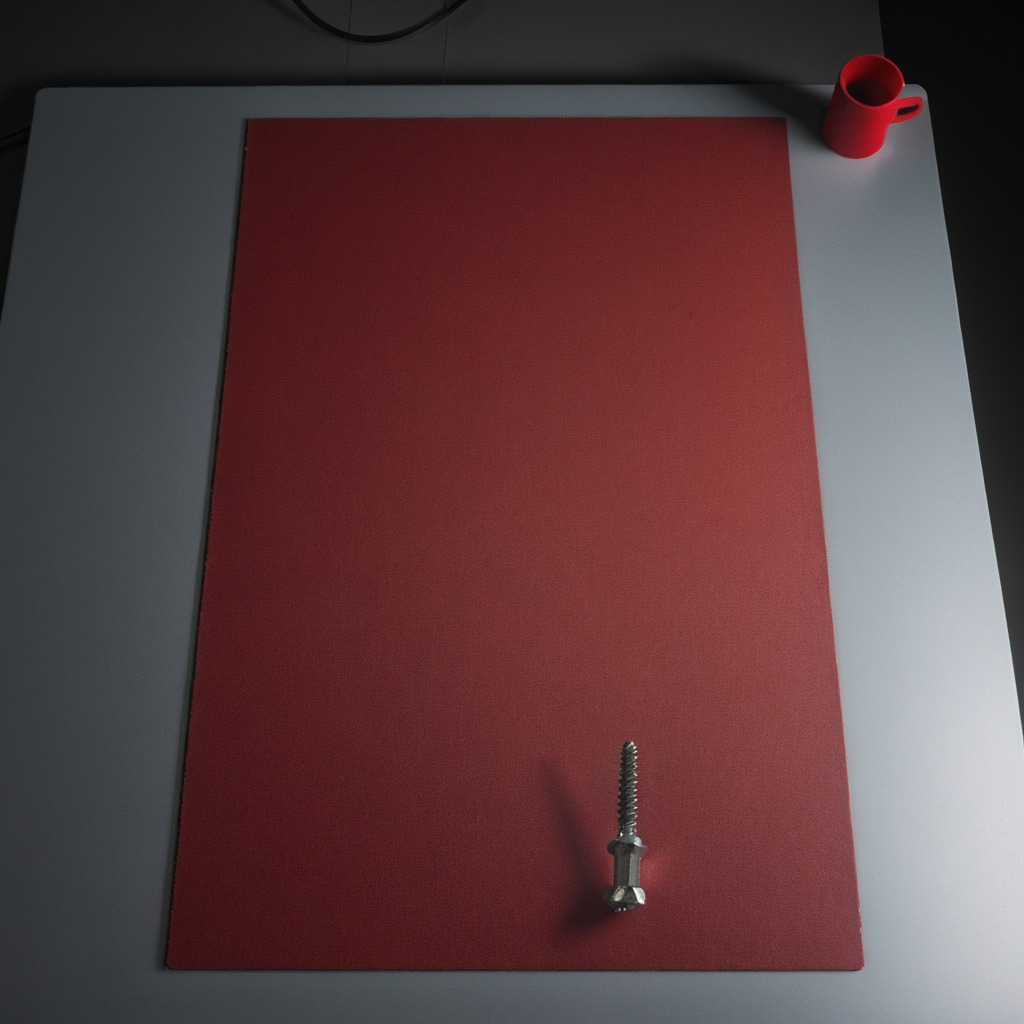
A metal screw is lying on the granite tabletop.